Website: ulta-beauty
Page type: address-validator
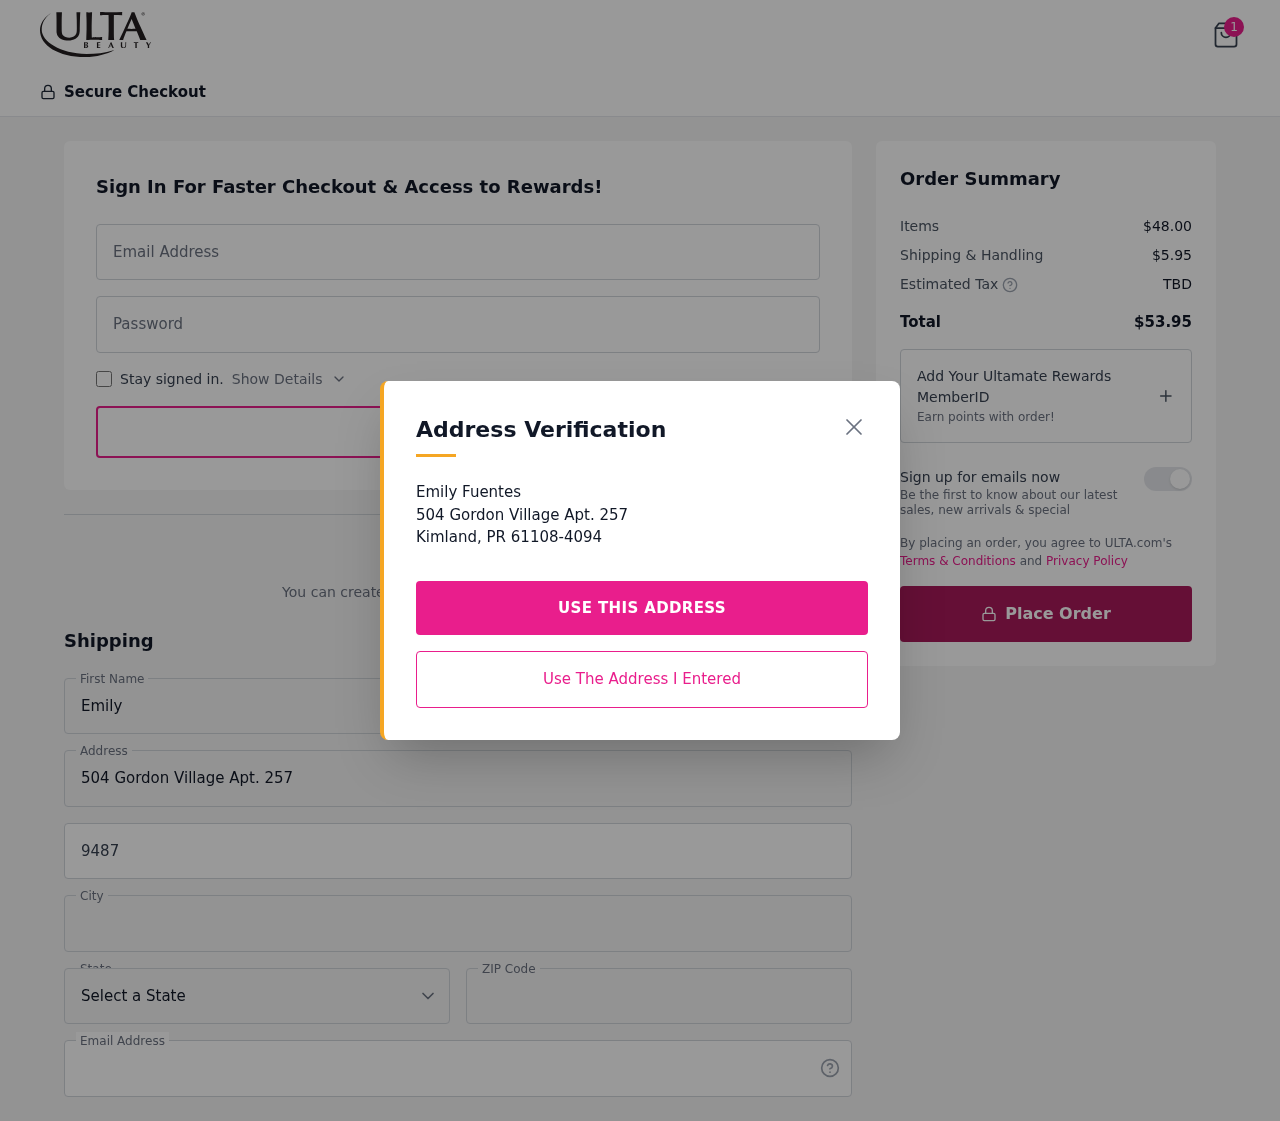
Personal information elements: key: PII_CITY
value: Kimland
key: PII_EMAIL
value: efuentes@hotmail.com
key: PII_FIRSTNAME
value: Emily
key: PII_LASTNAME
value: Fuentes
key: PII_POSTCODE
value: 61108
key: PII_STATE_ABBR
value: PR
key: PII_STREET
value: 504 Gordon Village Apt. 257
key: PII_STREET2
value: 504 Gordon Village Apt. 257
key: PII_STREET2
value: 9487 Griffin Cape
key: PII_FULLNAME2
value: Emily Fuentes
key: PII_CITY2
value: Kimland
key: PII_STATE_ABBR2
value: PR
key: PII_POSTCODE_FULL
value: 61108
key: PII_POSTCODE_EXT
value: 4094
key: PII_POSTCODE_NUMERIC
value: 61108
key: PII_POSTCODE_EXT_NUMERIC
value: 4094
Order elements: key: ORDER_NUM_ITEMS
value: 1
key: ORDER_SUBTOTAL
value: $48.00
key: ORDER_SHIPPING_COST
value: $5.95
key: ORDER_TOTAL
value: $53.95